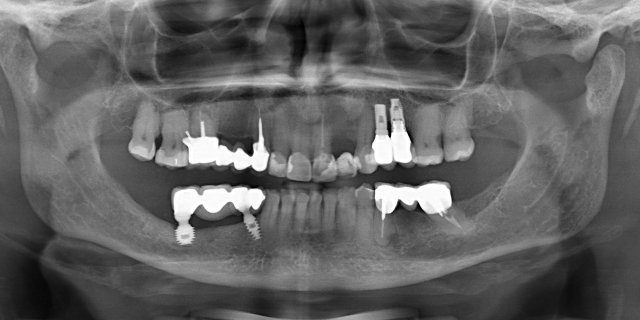
adult